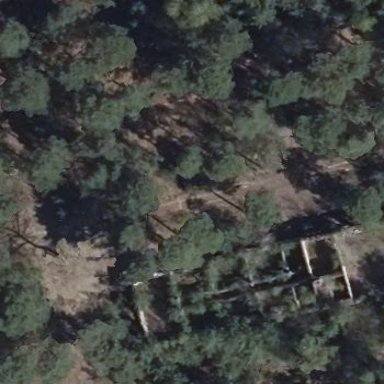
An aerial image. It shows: Mainly ruinous historic ruins.